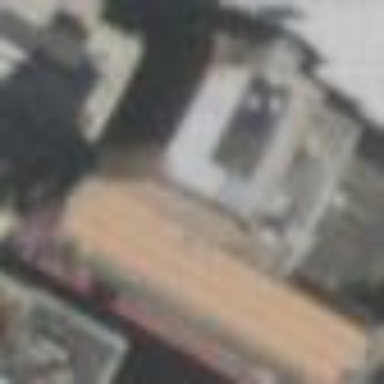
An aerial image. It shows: Theatre building.